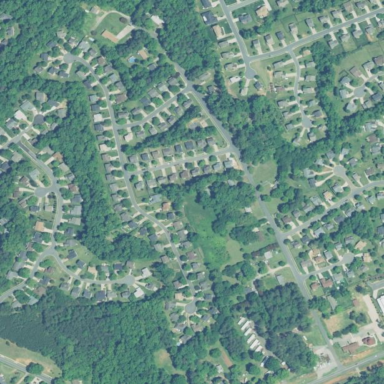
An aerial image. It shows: Single-family residential area.